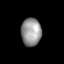
Tissue: prostate
Cell type: Myeloid cells
Senescence score: 0.2647
Nuclear area (px): 550
Mean DAPI intensity: 149.673